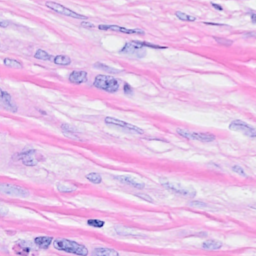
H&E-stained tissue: Breast